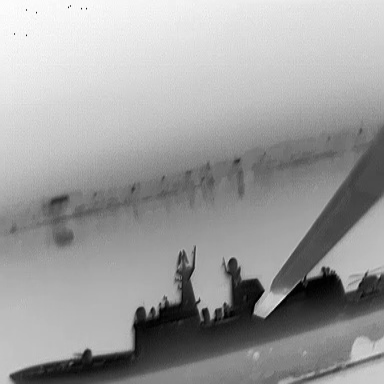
There is a warship in the infrared image.